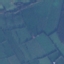
Label: Pasture